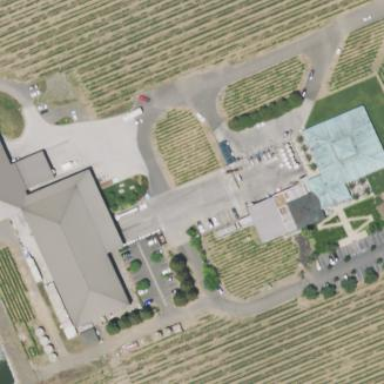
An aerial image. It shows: Winery located in farmland. The crops grown here are grapes.